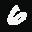
Label: 6